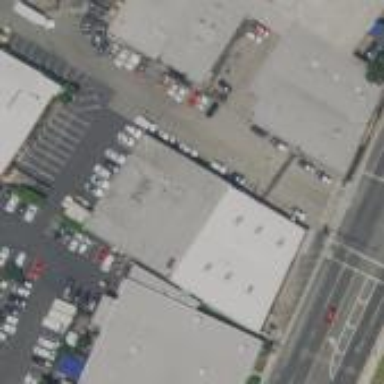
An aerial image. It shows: Industrial building.